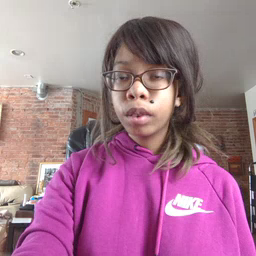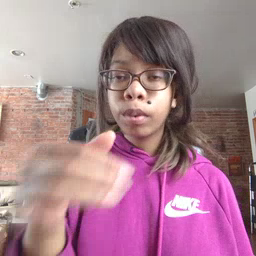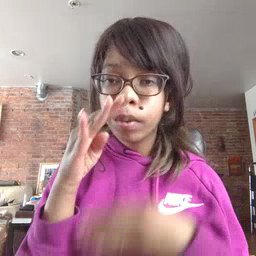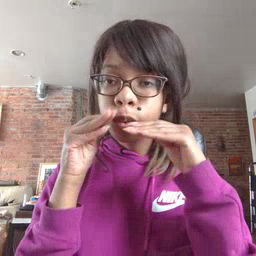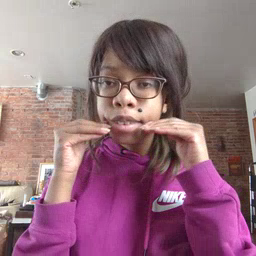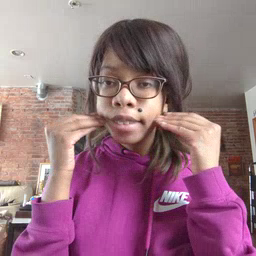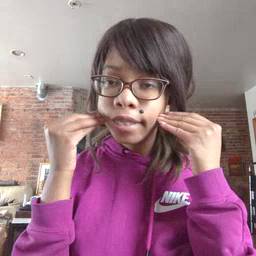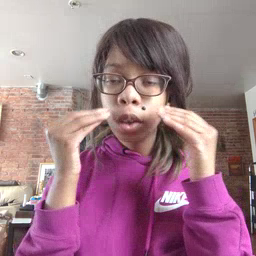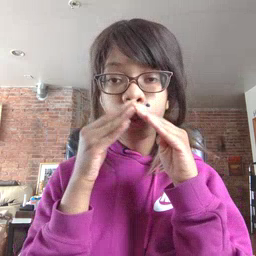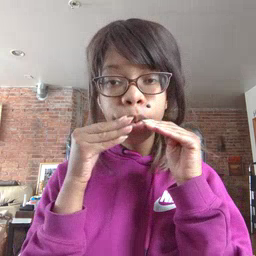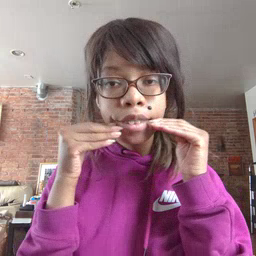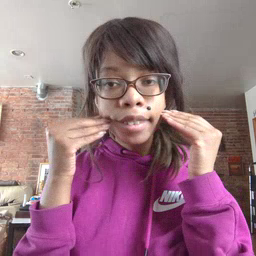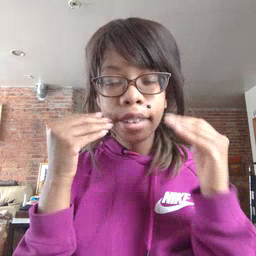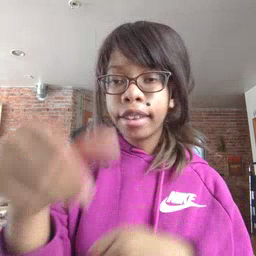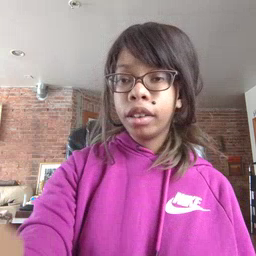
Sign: smile